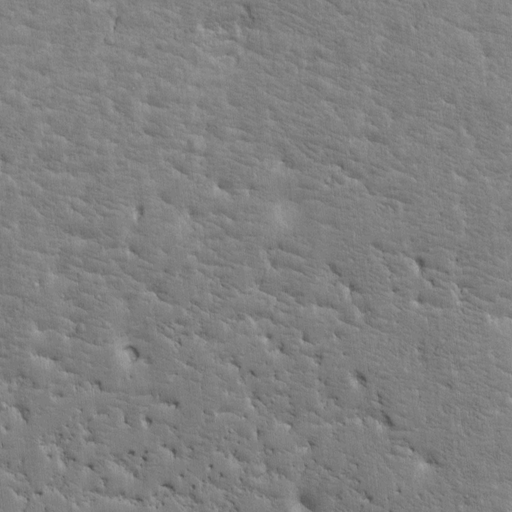
Classes present: Background